Question: In 'gitk', when searching the commits, there are two options which sound like the same to me - "adding/removing string" and "changing lines matching".
I assume there is still some difference between them?

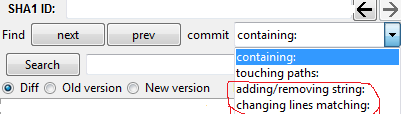
Answer: "Adding/removing string" simply checks if a change contains the string verbatim. "Changing lines matching" on the other hand applies the given pattern as a regular expression and finds changes which match the provided regex pattern.
The corresponding command line options are '-S' (adding/removing string) and '-G' (changing lines matching). On the command line, you also have the possibility of '-Sstring --pickaxe-regex' which will treat the pickaxe string as a regular expression, but only match it, if it is either deleted or added in a commit (but not if it's only part of a changed line).